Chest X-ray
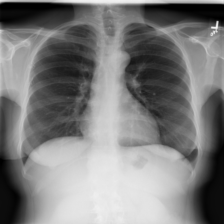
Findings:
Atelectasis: negative
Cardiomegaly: negative
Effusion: negative
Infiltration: negative
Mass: negative
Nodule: negative
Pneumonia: negative
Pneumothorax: negative
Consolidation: negative
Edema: negative
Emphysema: negative
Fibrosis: negative
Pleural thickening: negative
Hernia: negative